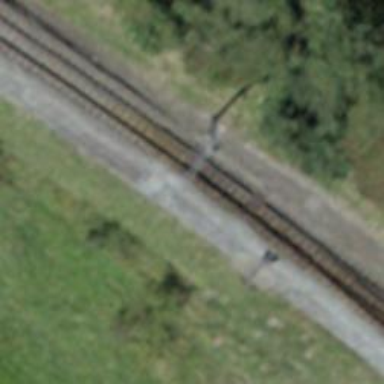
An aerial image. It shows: Railway switch.